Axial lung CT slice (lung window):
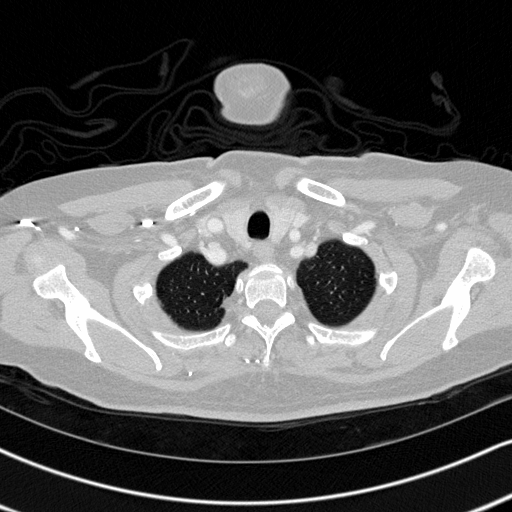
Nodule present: no